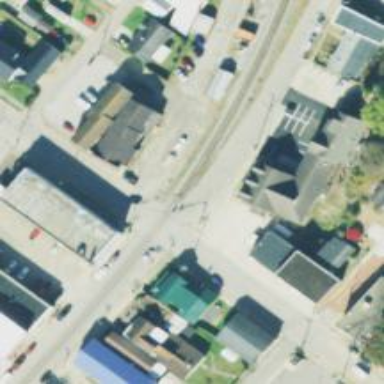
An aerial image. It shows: Unmarked crossing where the road and railway intersect.